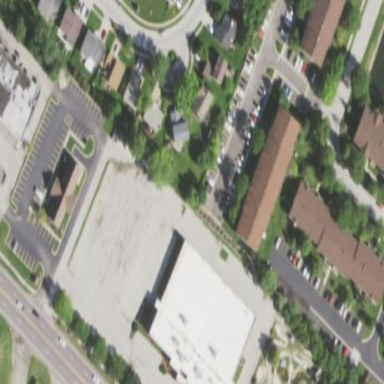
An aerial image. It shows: Commercial building with bowling alley on leisure land.